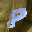
Label: 8